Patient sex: M
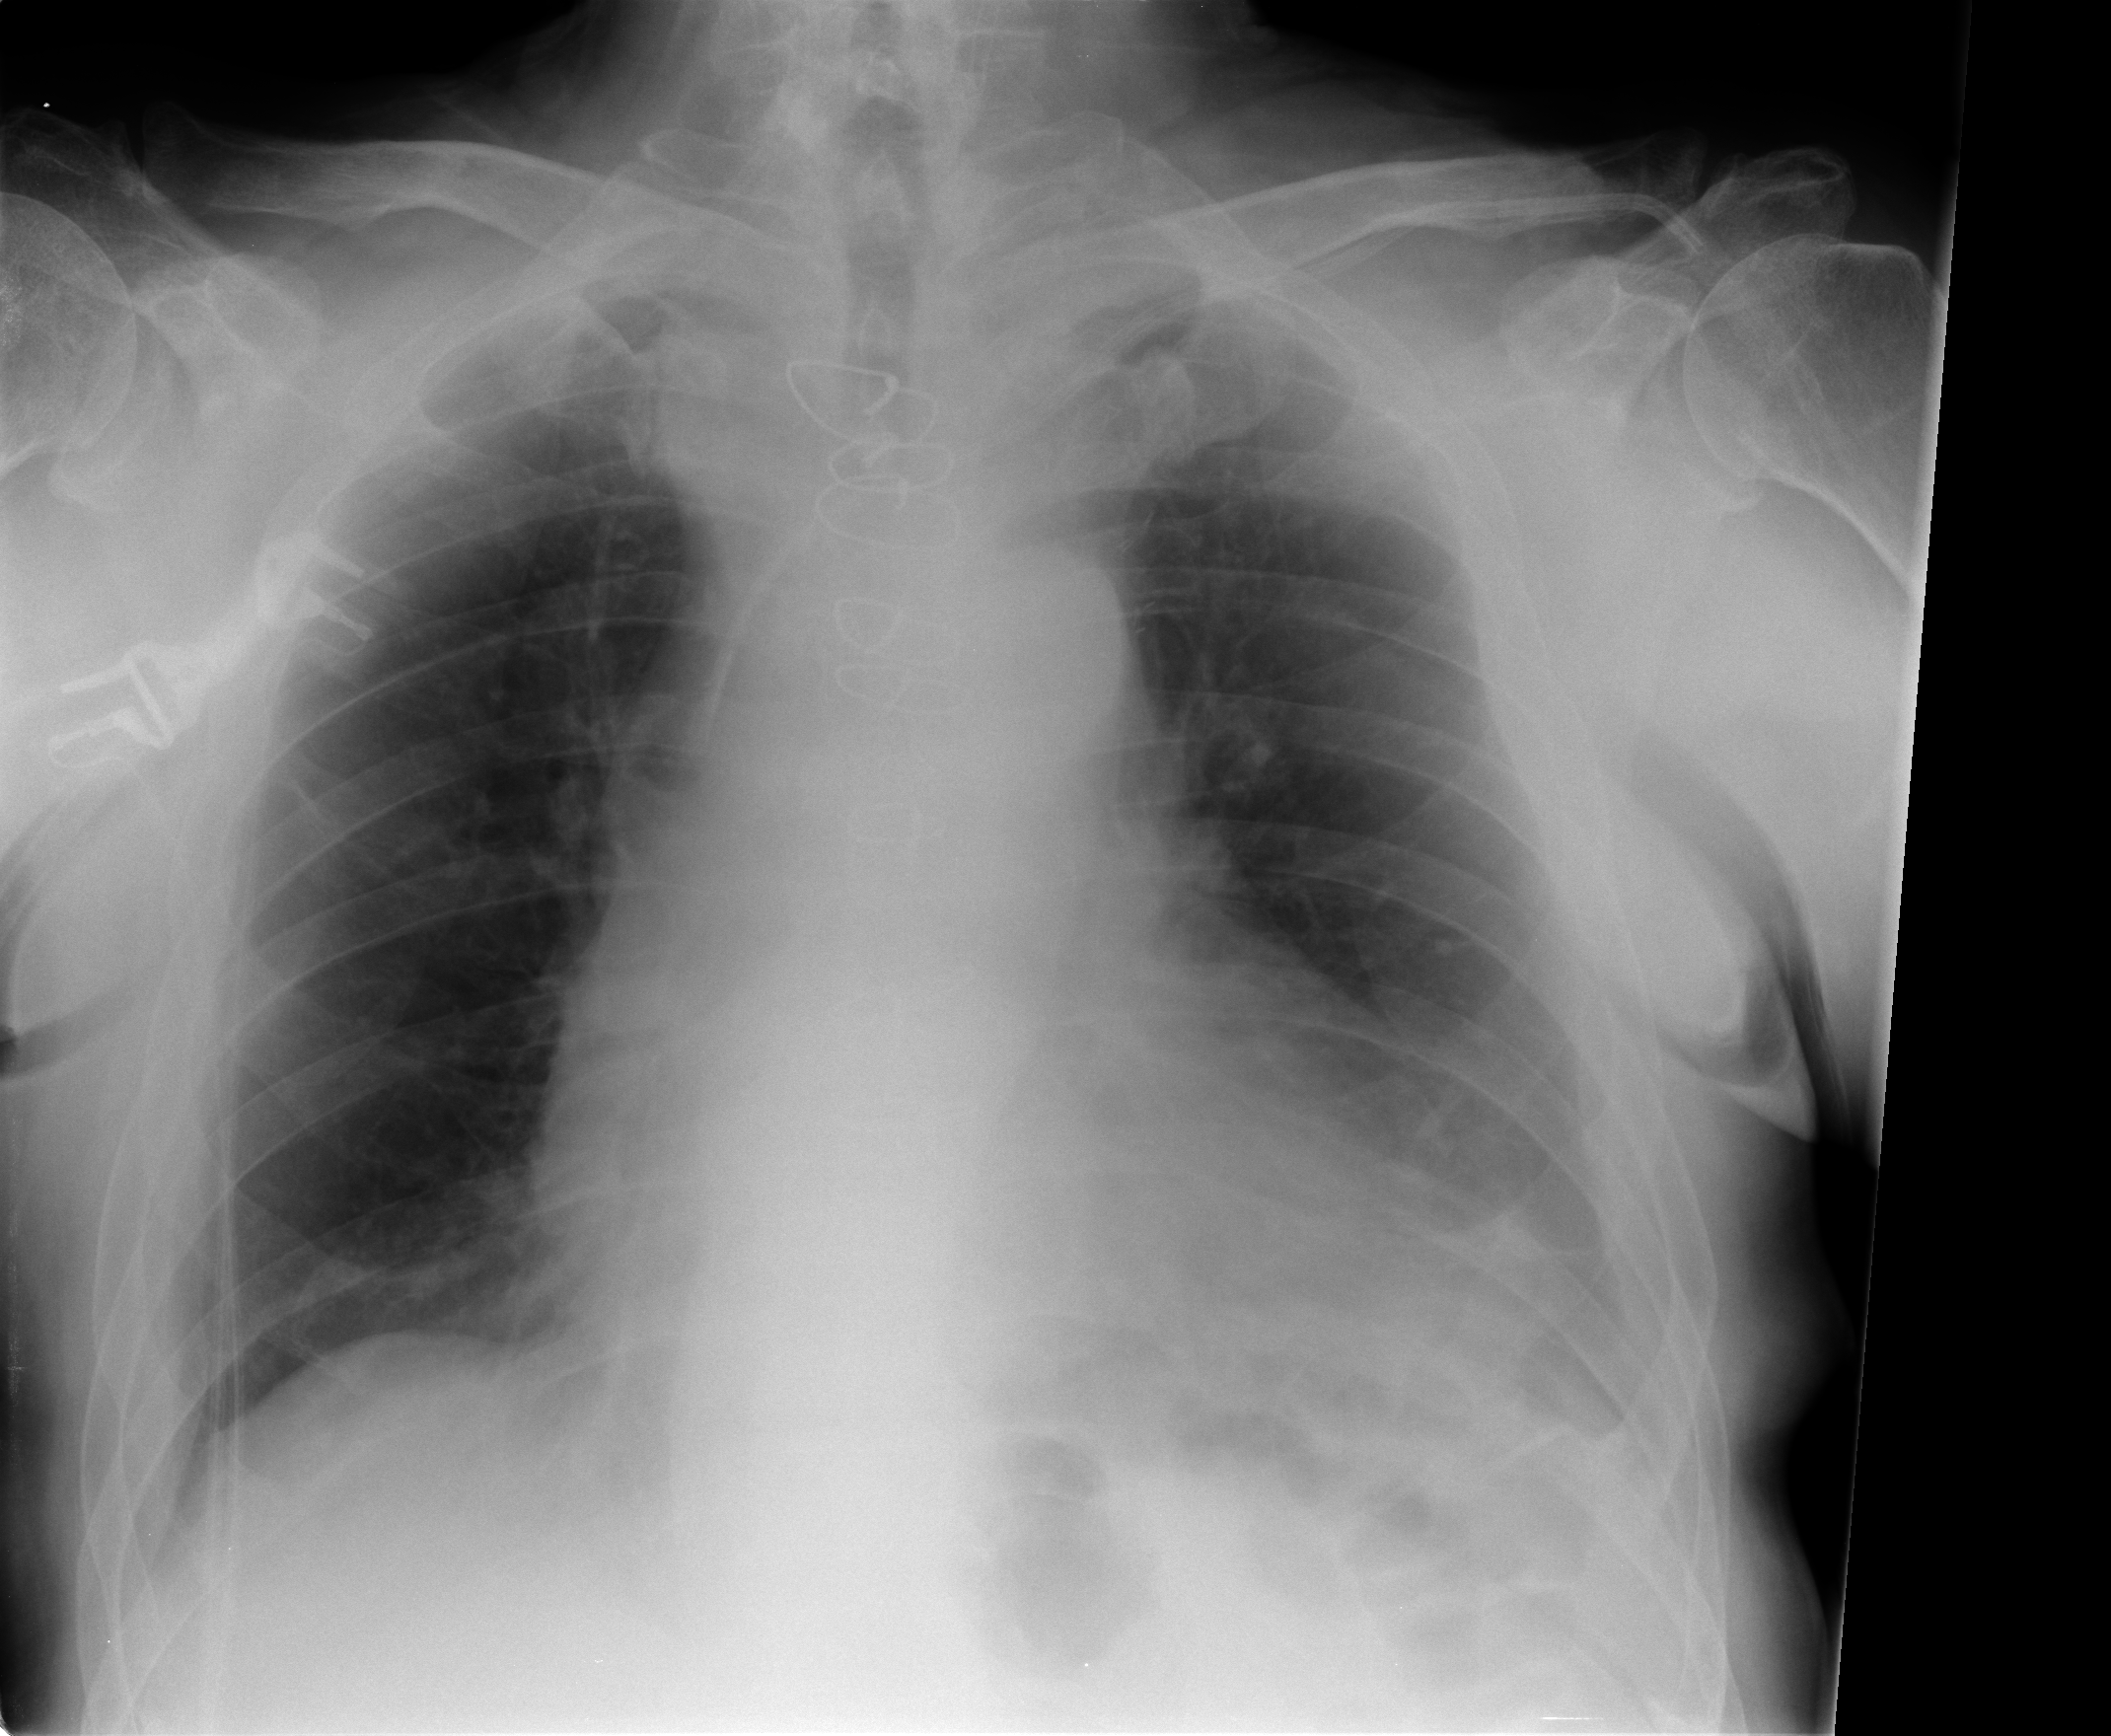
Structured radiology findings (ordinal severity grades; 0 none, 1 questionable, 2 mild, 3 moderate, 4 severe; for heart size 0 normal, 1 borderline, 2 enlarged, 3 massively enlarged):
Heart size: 2
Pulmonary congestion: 1
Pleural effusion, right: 1
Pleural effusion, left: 2
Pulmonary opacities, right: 0
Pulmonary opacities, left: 1
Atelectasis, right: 1
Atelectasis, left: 2